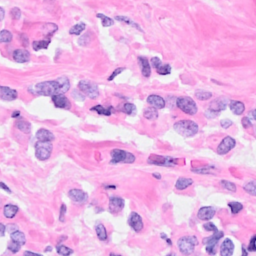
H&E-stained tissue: Breast